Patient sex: M
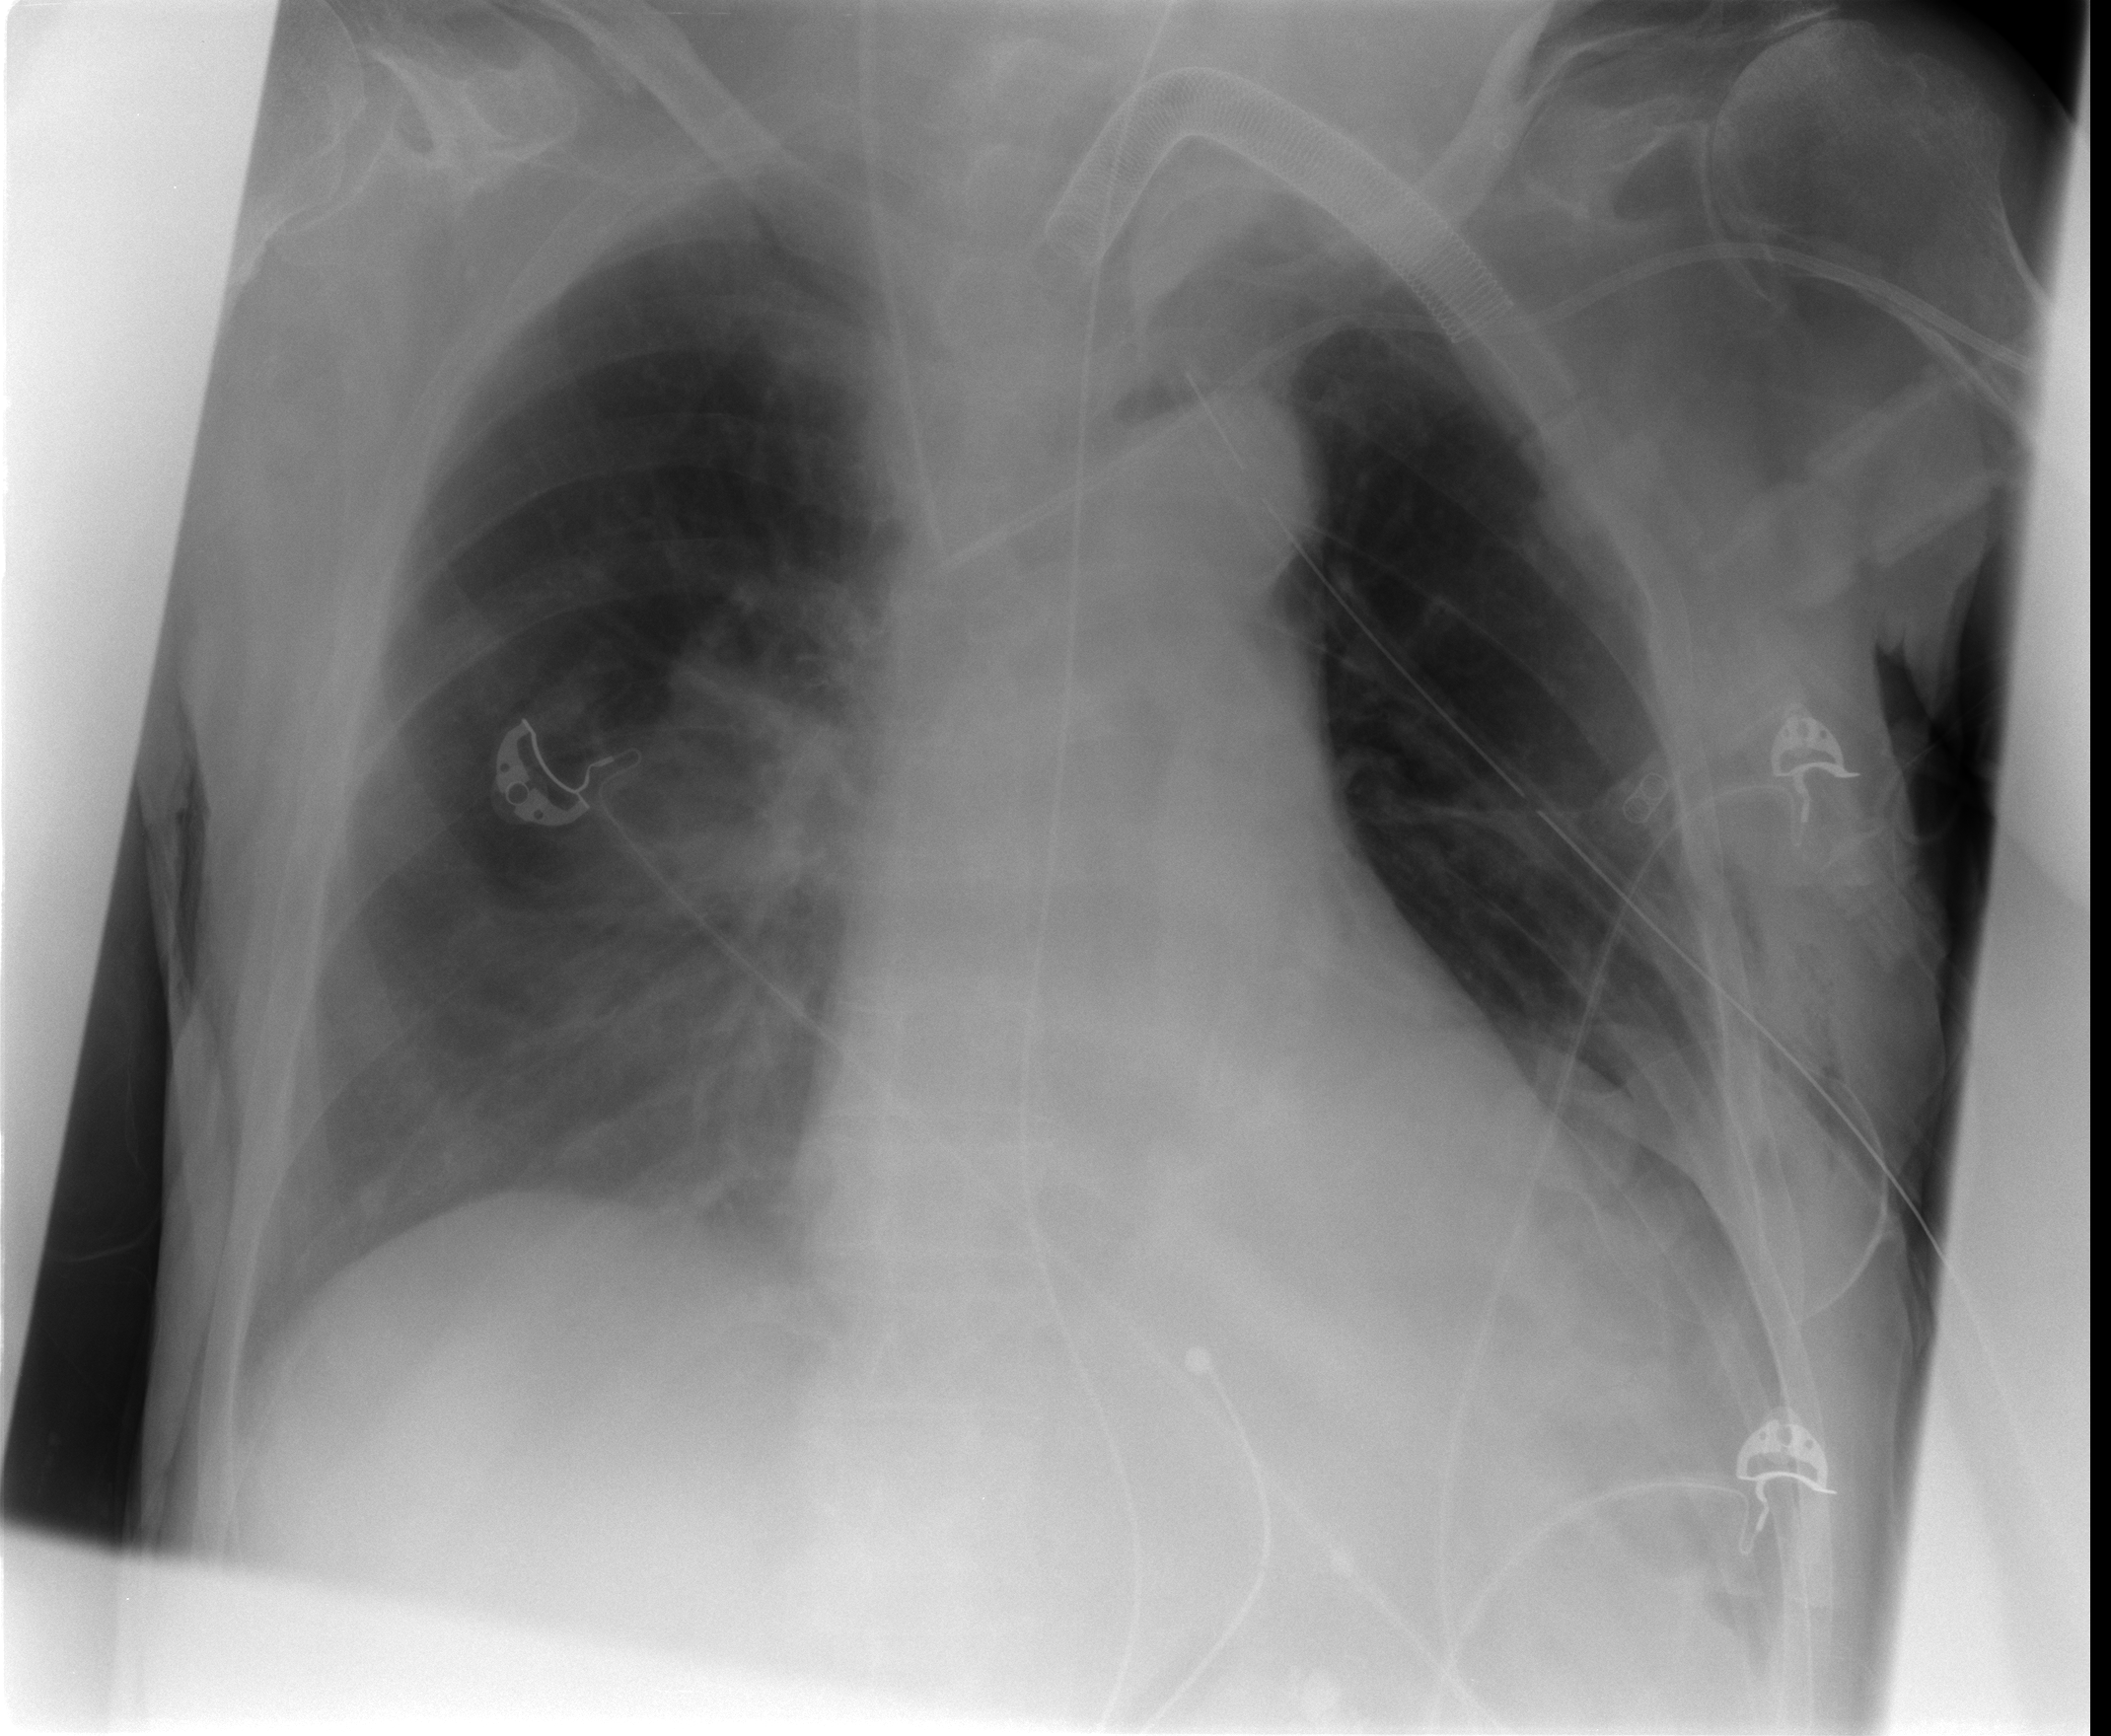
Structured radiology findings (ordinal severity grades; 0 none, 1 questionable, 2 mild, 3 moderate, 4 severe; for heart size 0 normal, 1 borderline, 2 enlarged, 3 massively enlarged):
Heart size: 2
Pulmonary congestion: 2
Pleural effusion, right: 2
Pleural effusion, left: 2
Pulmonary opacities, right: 2
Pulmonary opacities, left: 2
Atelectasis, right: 2
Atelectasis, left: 2